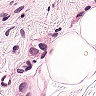
Metastatic tissue present: yes